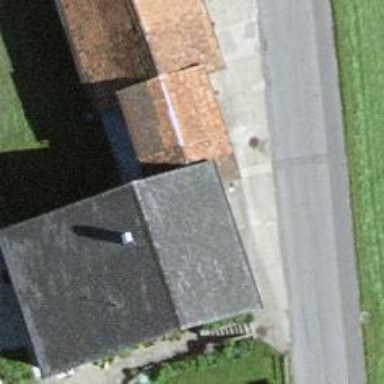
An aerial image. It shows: Detached building.